Field crop: maize
Growth stage: 2
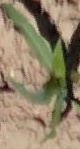
Species: maize